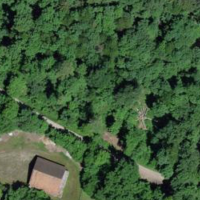
EUNIS habitat code: 41
Species observed at this site:
Lapsana communis
Eristalis pertinax
Lasioglossum malachurum
Rosa arvensis
Dolichovespula media
Eristalis tenax
Melangyna lasiophthalma
Fagisyrphus cincta
Helophilus pendulus
Lolium giganteum
Circaea lutetiana
Syrphus vitripennis
Brachypalpus valgus